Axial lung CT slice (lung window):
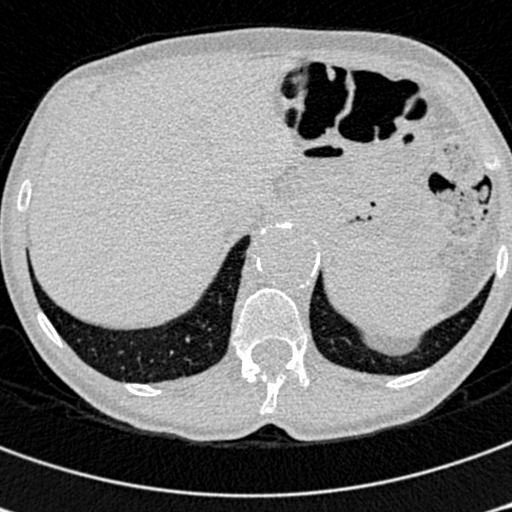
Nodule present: no